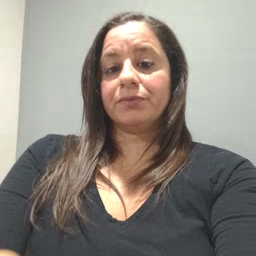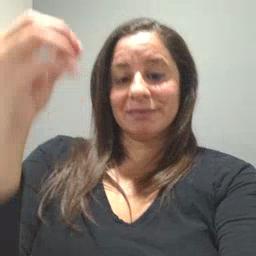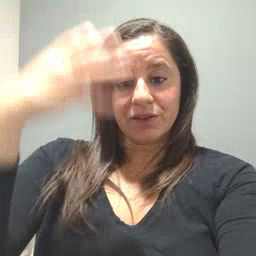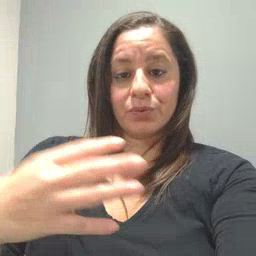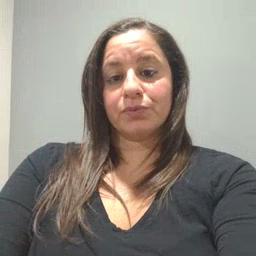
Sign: shower